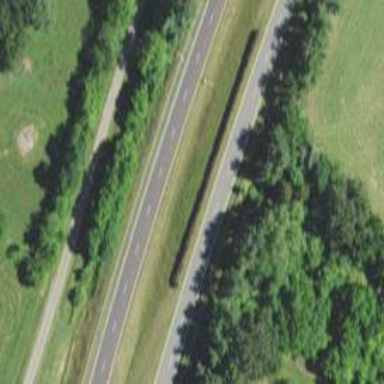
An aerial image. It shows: This image shows trunk highway that functions as expressway.